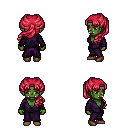
a pixel art fantasy rpg character, female body template, orc, green skin, purple robe, gold greaves, ruby red princess hairstyle, brown shoes, four views (front, back, left, right), 2x2 character sprite sheet, small pixel art, hard edges, no anti-aliasing